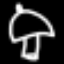
Label: mushroom